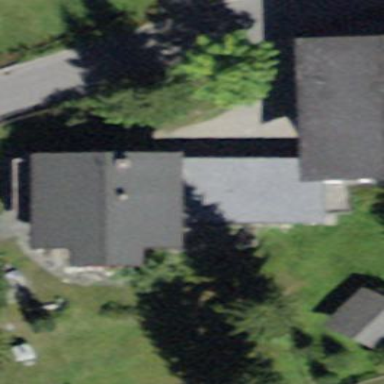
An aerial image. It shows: Building with tiled roof.